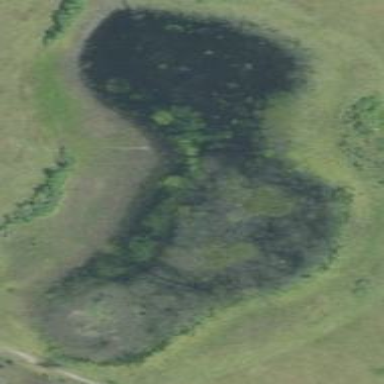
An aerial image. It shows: Marshy wetland area.